Question: I have function of loss given for a -elements vector by the following formula:

Where is a positive parameter. I have to write a function in R which returns the value of which minimizes this function. How can I do that?
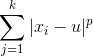
Answer: first define the function you want to minimize:
'''
my_function <- function(u) {
...
}
'''
Then you can call the 'optim()' function:
'''
result <- optim(starting_point_for_u, my_function, ...)
# parameter value minimizing the function
result$par
# minimal value of function
result$value
'''